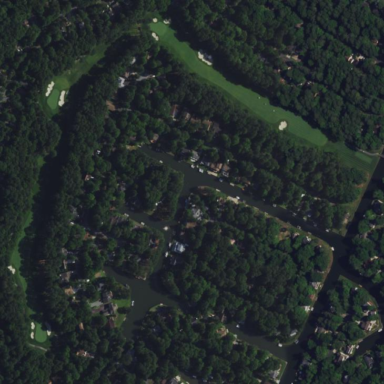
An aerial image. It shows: Golf course.